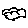
Label: cloud